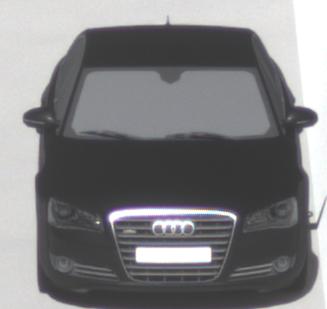
Make: Audi
Model: A8 D4
Model produced from: 2009
Model produced until: 2017
Doors: 4
Color: black
Road condition: dry road
Daytime: morning or afternoon
Contrast: high contrast